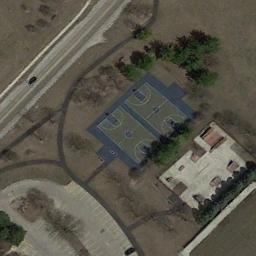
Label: basketball_court